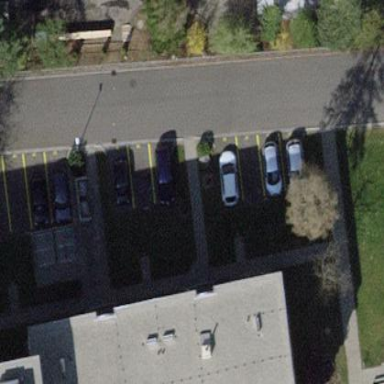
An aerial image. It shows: Street side parking area.